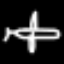
Label: airplane